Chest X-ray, PA view. Patient: 36 years old, sex F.
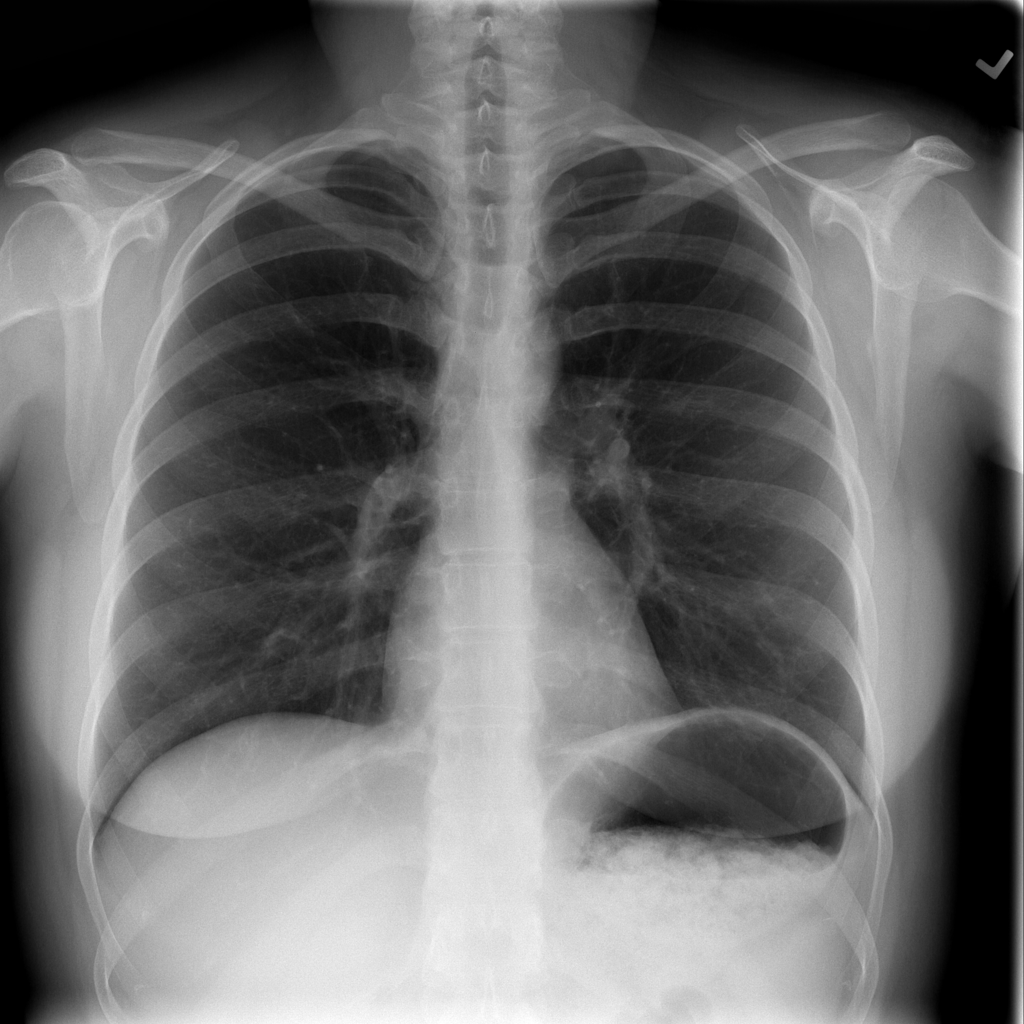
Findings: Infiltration